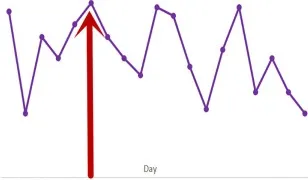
Meropenem was used from the third day onwards. The red arrow represents the start time of the final treatment plan. The patient was discharged on the 13th day and was hospitalized again on the 20th day. Daily maximum temperature.
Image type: pathology (masson_trichrome)